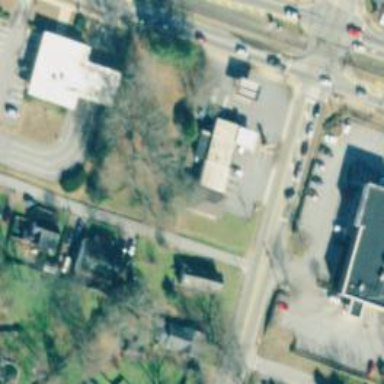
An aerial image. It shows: Convenience shop.